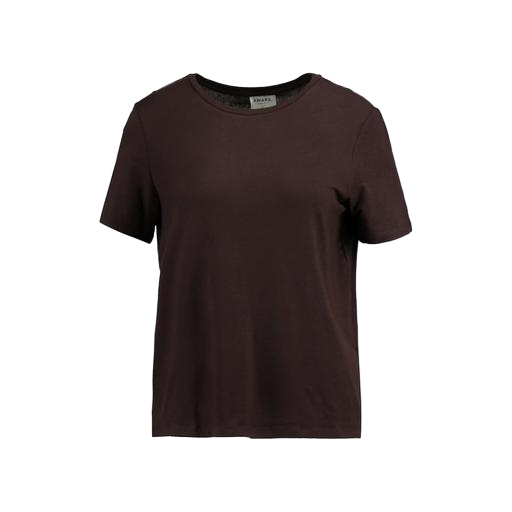
dark brown t-shirt, green jersey t-shirt brown, brown tee, white background